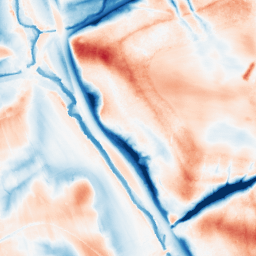
Category: edge_preserving
Decomposition family: guided
Decomposition parameters: radius: 16
eps: 0.01
Upsampling method: lanczos
Upsampling parameters: scale: 8
Upsampling scale: 8